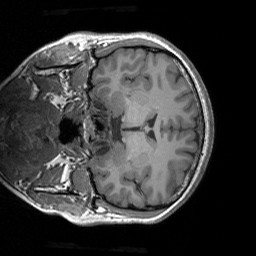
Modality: T1w
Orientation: coronal
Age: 26
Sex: female
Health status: healthy
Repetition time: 1.9 s
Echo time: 0.00252 s